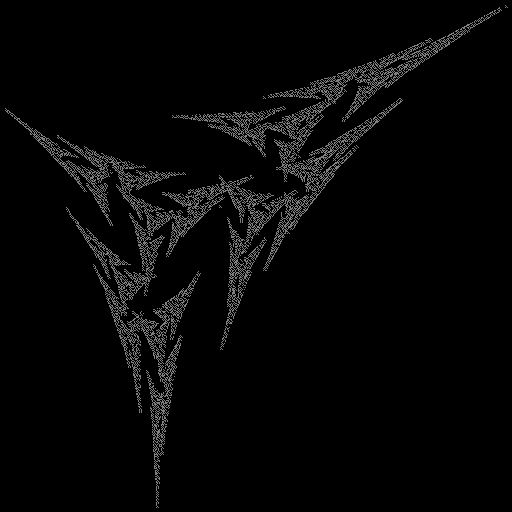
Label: snowcap